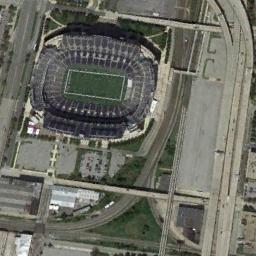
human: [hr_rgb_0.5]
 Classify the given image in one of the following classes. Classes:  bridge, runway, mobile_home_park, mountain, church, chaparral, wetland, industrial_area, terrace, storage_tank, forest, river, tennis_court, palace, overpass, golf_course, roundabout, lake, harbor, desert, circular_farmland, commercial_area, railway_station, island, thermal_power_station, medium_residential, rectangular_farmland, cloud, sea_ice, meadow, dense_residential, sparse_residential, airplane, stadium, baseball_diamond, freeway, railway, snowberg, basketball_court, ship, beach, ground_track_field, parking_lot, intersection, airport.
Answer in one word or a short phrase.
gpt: stadium